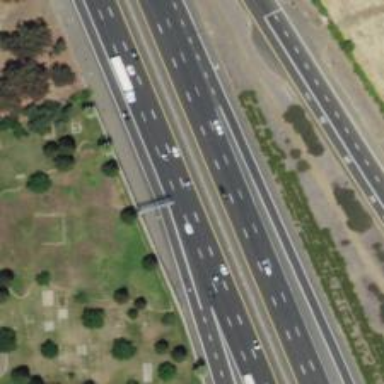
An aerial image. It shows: Motorway junction.